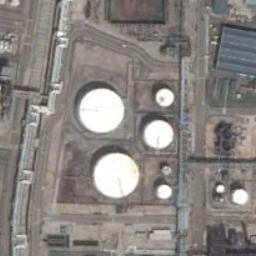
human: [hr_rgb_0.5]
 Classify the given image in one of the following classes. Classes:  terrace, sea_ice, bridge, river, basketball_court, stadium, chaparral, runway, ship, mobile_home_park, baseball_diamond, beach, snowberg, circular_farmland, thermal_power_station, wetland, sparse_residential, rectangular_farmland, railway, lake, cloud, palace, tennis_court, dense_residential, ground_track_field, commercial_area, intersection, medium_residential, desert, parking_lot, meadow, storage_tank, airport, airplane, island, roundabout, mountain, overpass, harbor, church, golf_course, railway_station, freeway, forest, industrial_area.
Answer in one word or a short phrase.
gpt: storage_tank